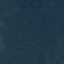
Land use / land cover class: Forest